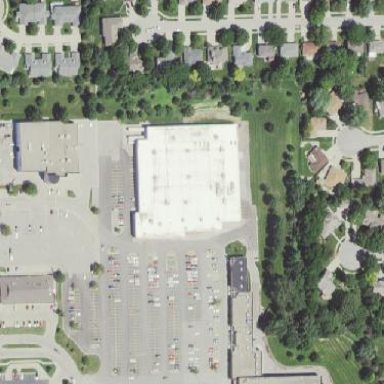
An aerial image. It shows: Retail building housing department store.